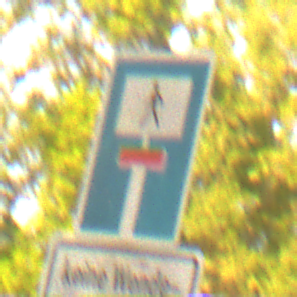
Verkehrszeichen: SackgasseFussgaengerDurchlaessig
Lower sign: HinweisGeaenderteVorfahrtVerkehrsfuehrungVerkehrsregelung3
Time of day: SunriseSunset
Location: Outdoor (RoadRail)
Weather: Clear
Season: NotSpecified
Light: Natural